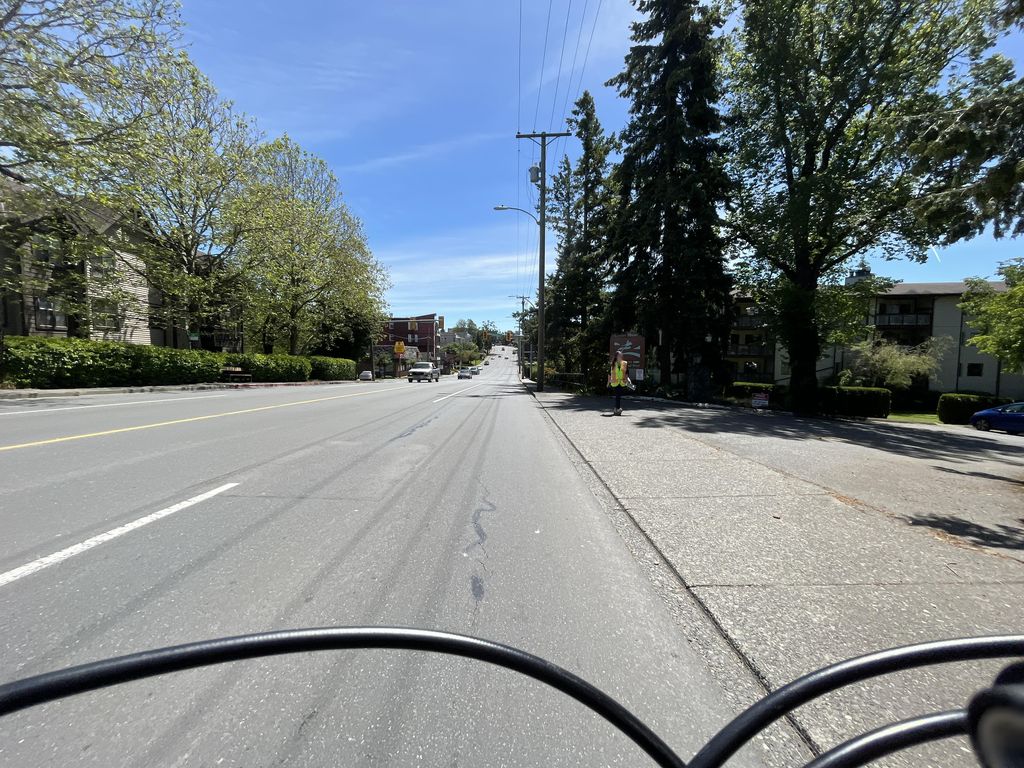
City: victoria